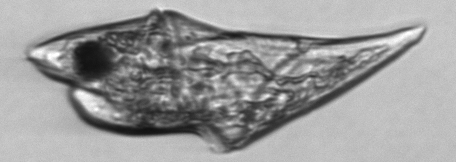
Label: Gyrodinium